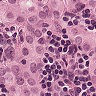
Metastatic tissue present: yes